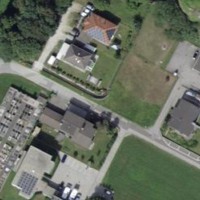
EUNIS habitat code: 54
Species observed at this site:
Primula veris
Impatiens balfourii